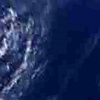
Label: water